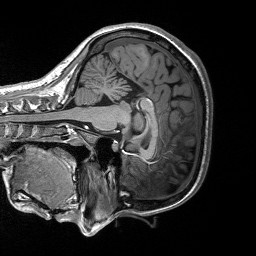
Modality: T1w
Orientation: sagittal
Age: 24
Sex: female
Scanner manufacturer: siemens
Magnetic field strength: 3 T
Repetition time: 2.53 s
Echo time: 0.00219 s